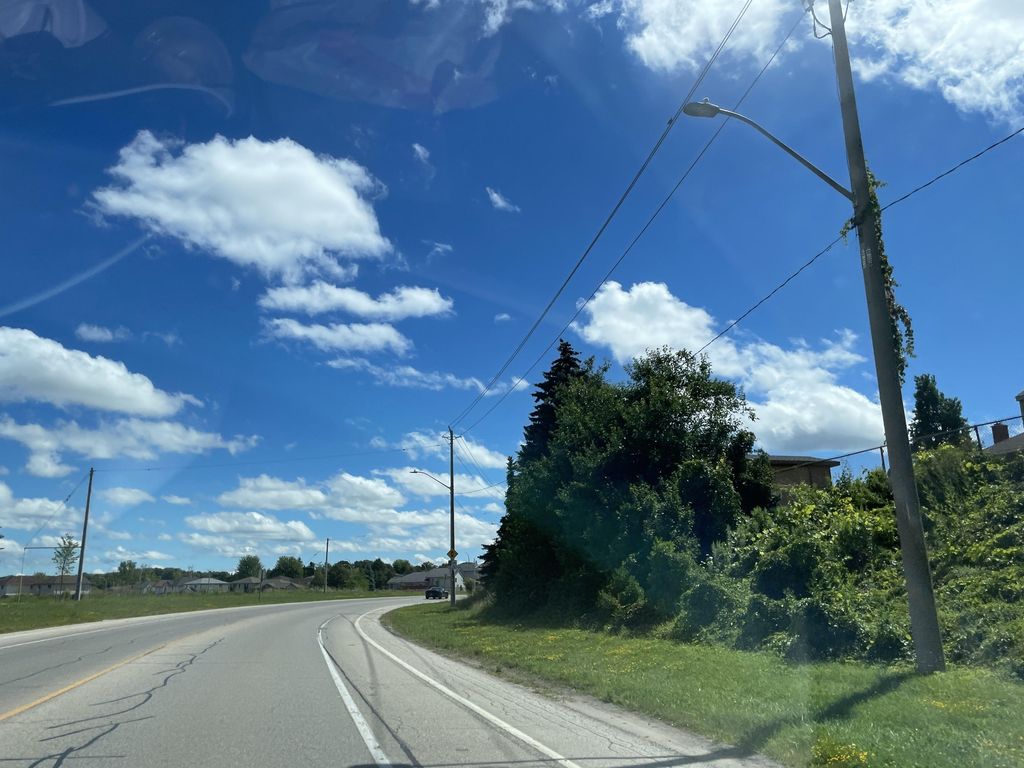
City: kitchener-waterloo